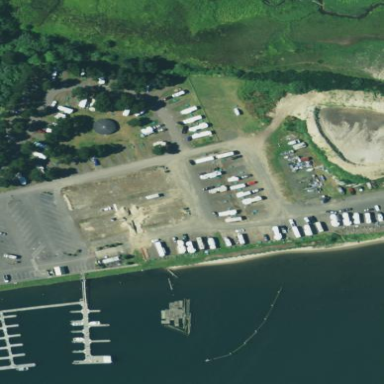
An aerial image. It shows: Caravan site for tourism.